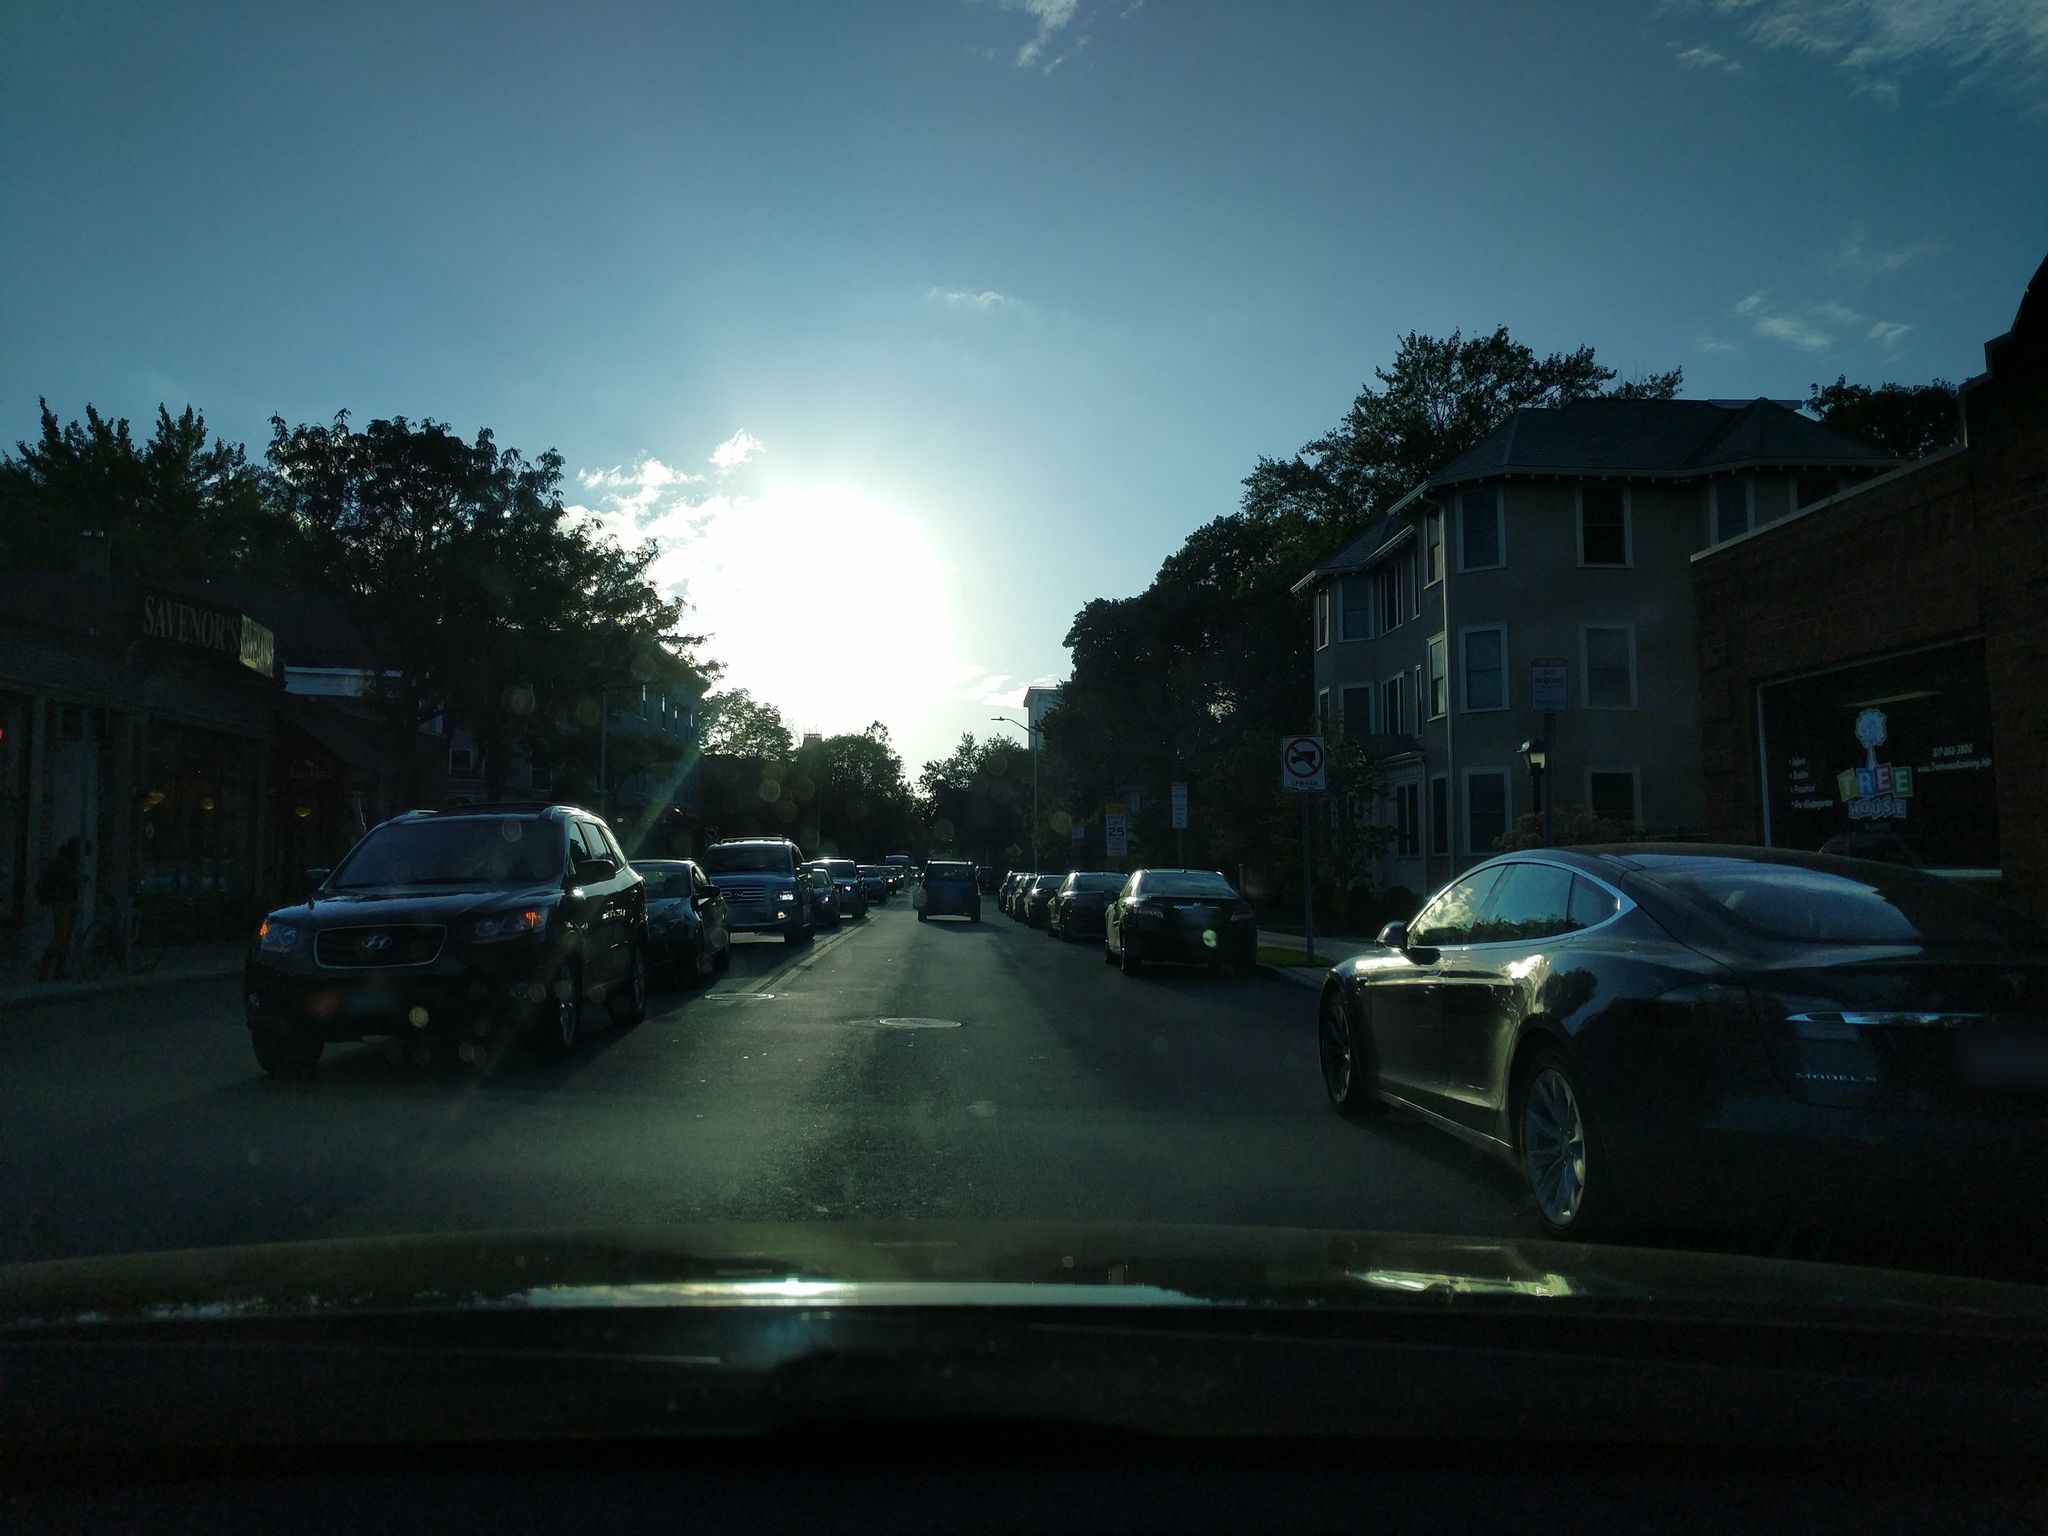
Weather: clear
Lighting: day
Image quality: slightly poor
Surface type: driving surface
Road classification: tertiary
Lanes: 2
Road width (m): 18.3
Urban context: urban centre
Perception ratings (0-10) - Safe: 2.62, Lively: 9.37, Beautiful: 8.06, Boring: 2.32, Depressing: 2.27, Wealthy: 2.49